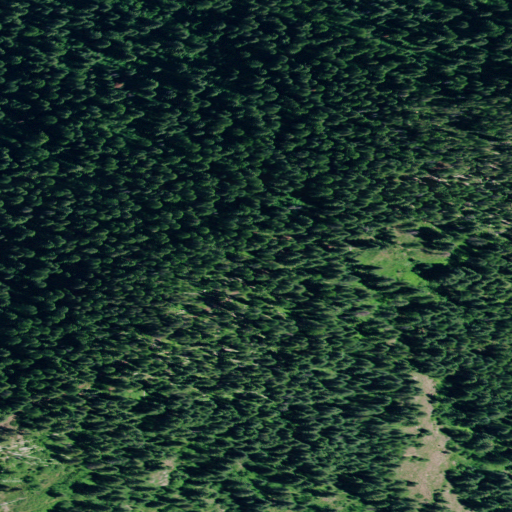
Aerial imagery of ridge(s) in Idaho named Dam Ridge containing evergreen forest and shrub